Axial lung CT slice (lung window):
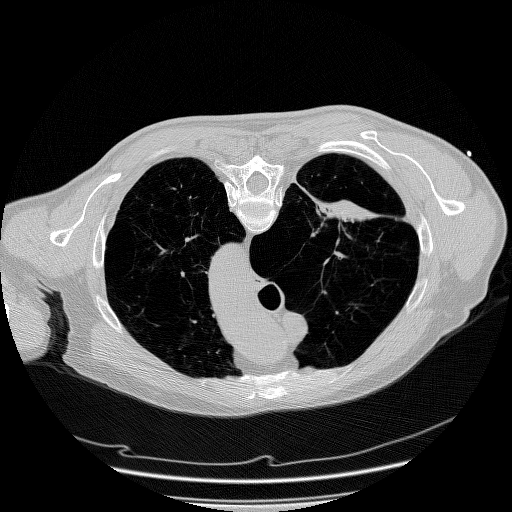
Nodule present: no